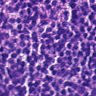
Metastatic tissue present: no